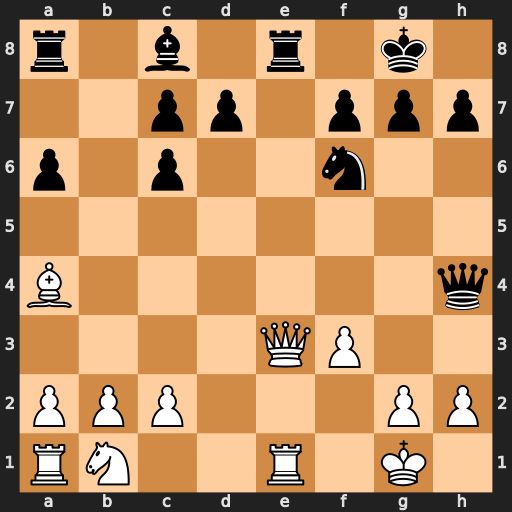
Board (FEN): r1b1r1k1/2pp1ppp/p1p2n2/8/B6q/4QP2/PPP3PP/RN2R1K1
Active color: w
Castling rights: -
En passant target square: -
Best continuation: Qxe8+ Nxe8 Rxe8#